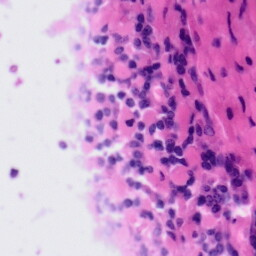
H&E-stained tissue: Tonsil